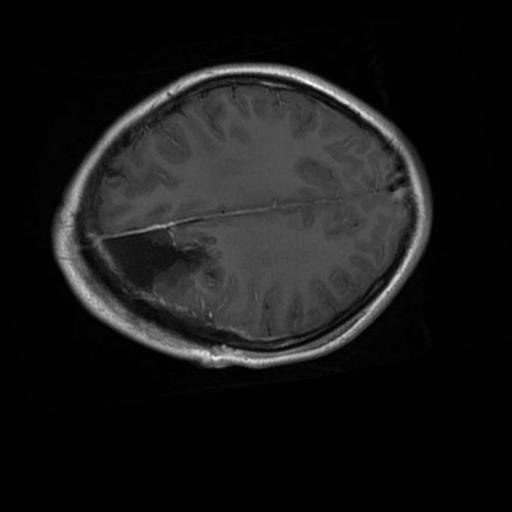
Label: brain_glioma